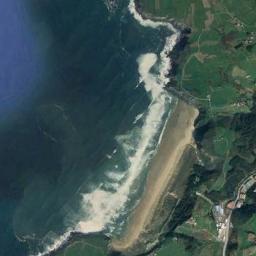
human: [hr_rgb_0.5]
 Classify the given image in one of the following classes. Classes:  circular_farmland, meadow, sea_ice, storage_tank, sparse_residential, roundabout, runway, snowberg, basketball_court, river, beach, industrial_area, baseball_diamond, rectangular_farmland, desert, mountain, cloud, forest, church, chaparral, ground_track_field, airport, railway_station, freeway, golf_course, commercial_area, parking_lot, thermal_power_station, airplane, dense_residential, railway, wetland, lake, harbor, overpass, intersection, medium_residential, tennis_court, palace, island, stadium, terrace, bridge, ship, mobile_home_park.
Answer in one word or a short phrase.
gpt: beach